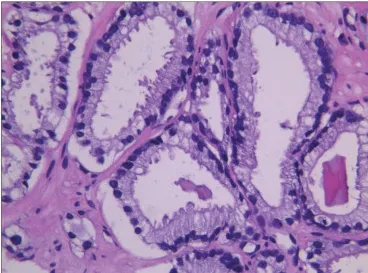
Adenocarcinoma of the prostate with a Gleason score of 3 + 4 = 7 (A, B).
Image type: pathology (h&e)